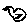
Label: bird